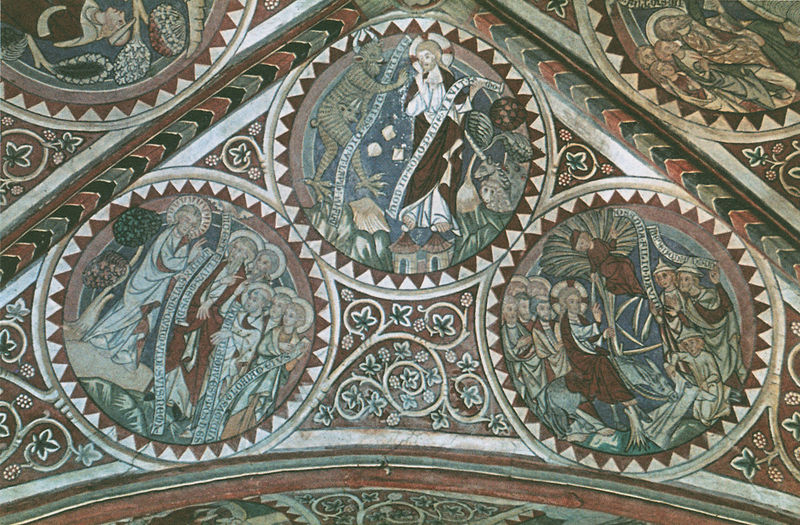
Titel: Nonnenchor
Institution: Wienhausen, Kloster
Schlagwörter: blätter, weiß, bäume, frauen, grün, menschen, braun, rot, malerei, muster, kirche, innen, england, engel, schrift, dächer, inschrift, wandmalerei, schaf, religion, türme, text, kreise, zacken, zickzack, heiligenschein, jesus, teufel, versuchung, romanik, heilige, fresko, bänder, schaaf, dreiecke, romanisch, schriftbänder, chrsitus